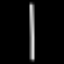
Label: line